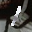
Label: 1